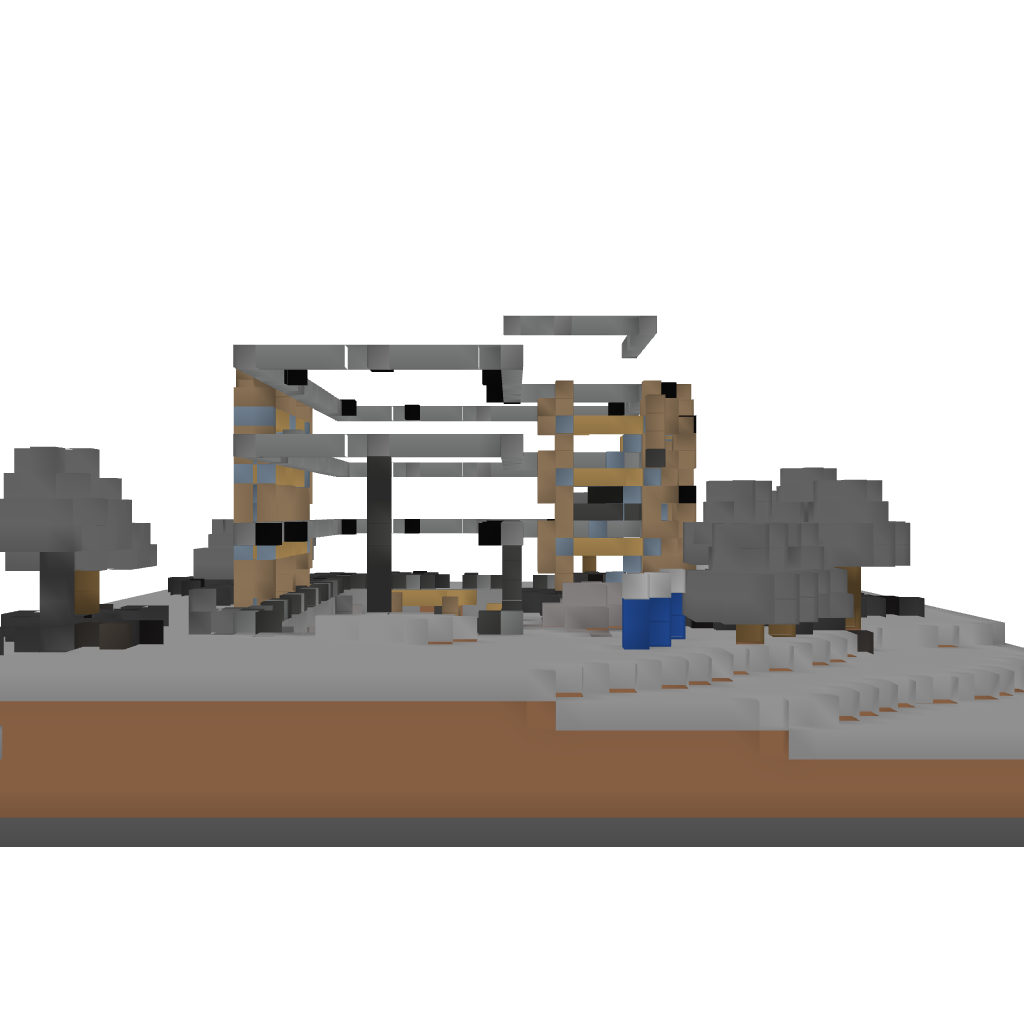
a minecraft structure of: construction site